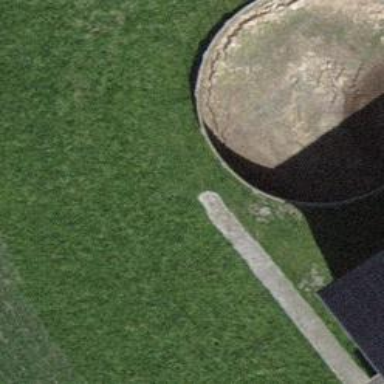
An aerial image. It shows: Storage tank that is man-made.